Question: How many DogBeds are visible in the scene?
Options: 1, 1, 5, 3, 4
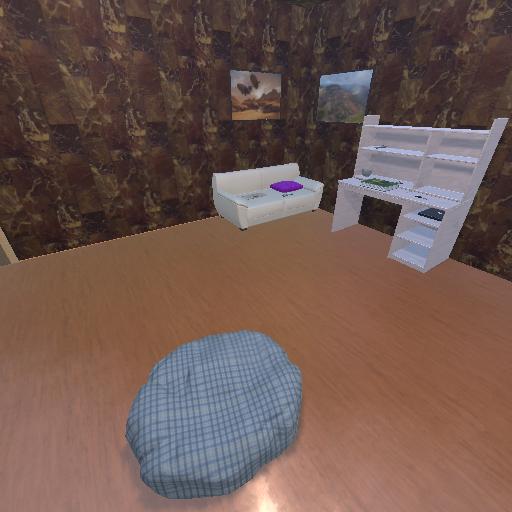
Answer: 1